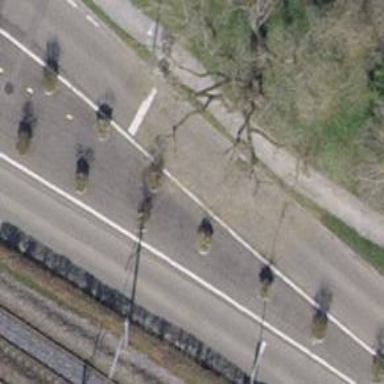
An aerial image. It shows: Planter barrier.